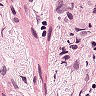
Metastatic tissue present: yes